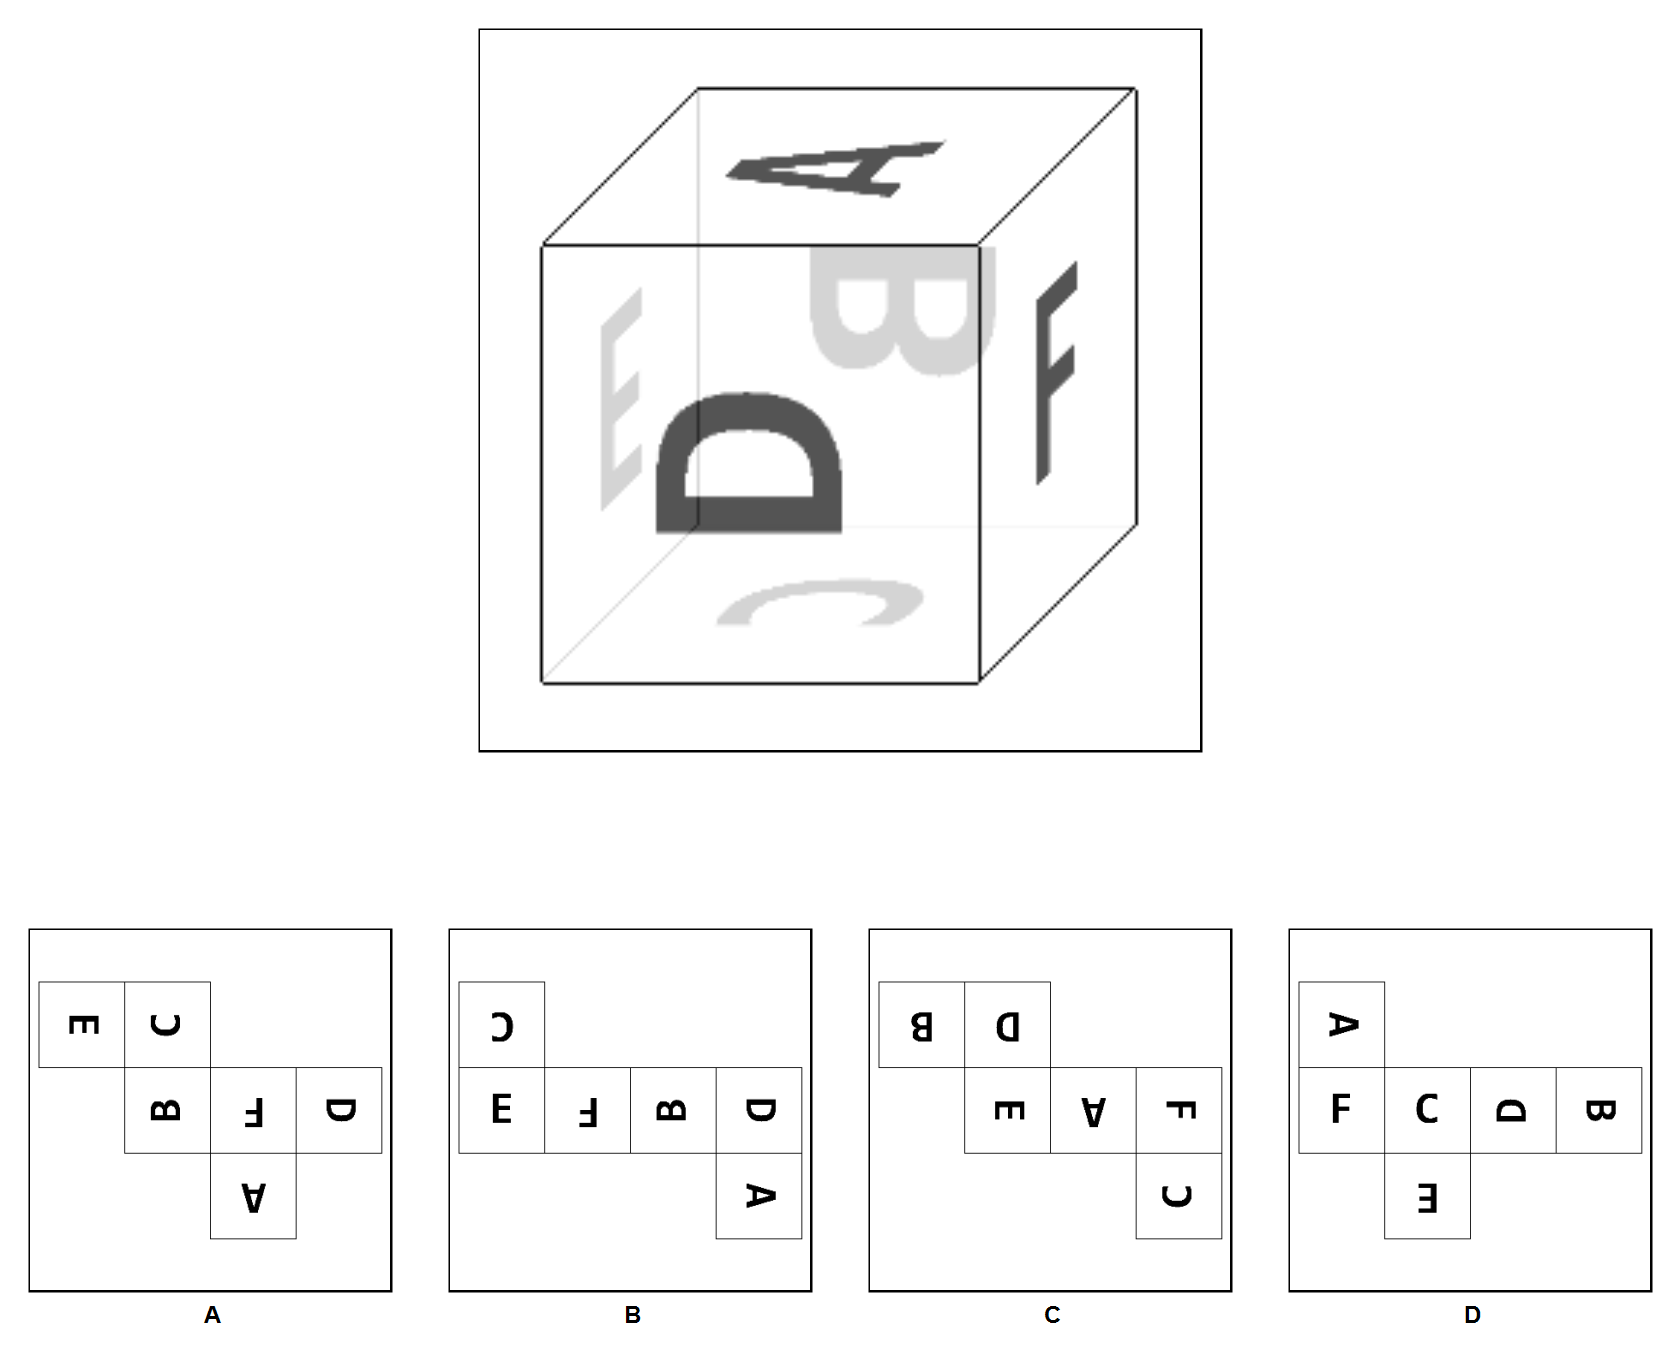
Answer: A